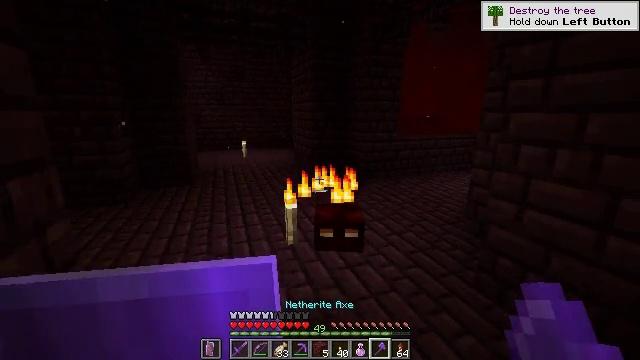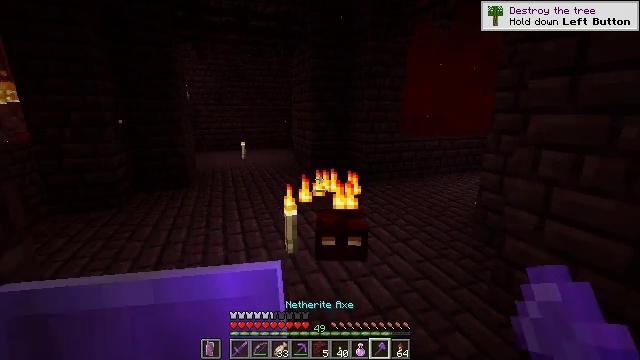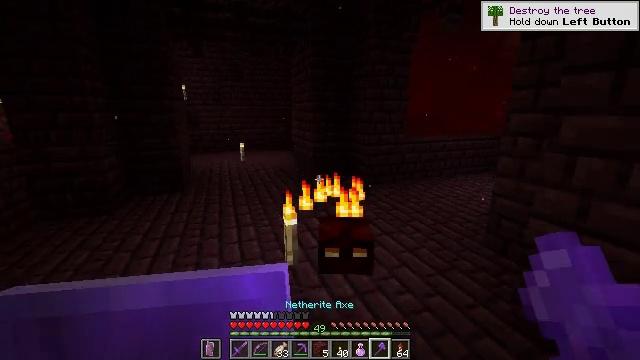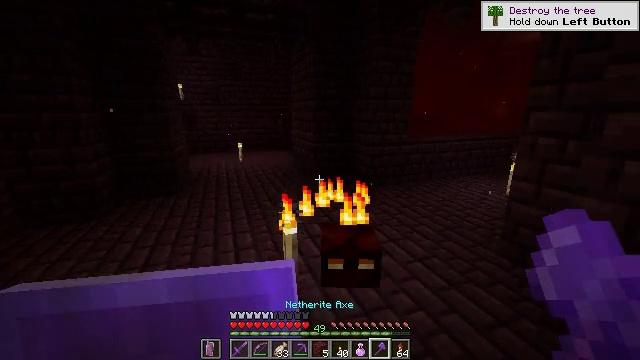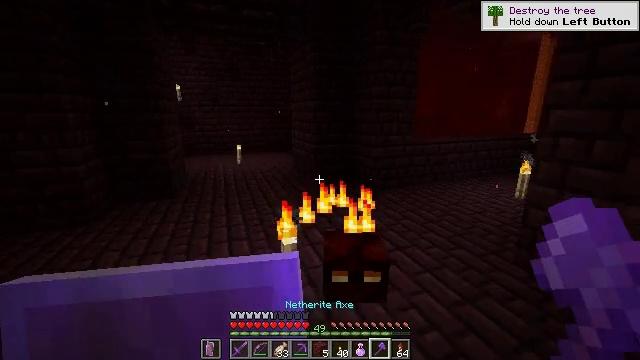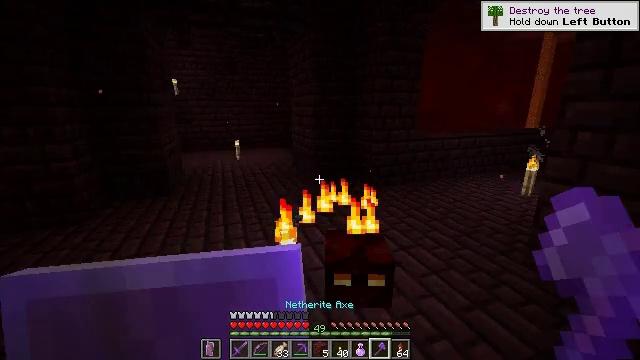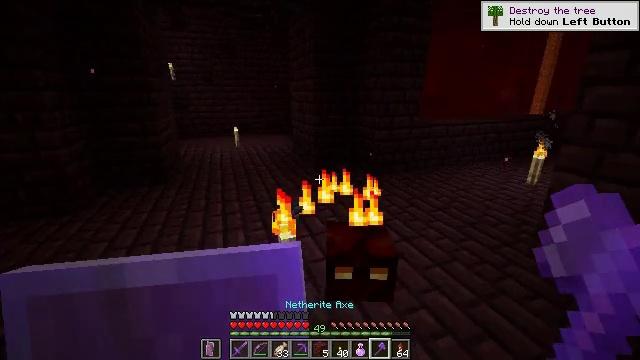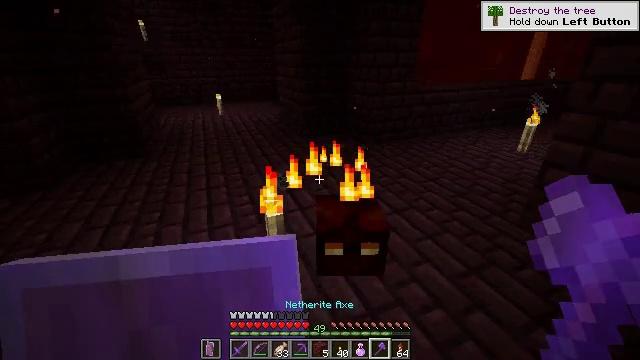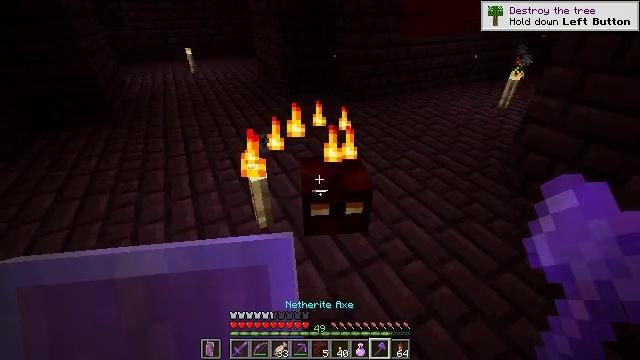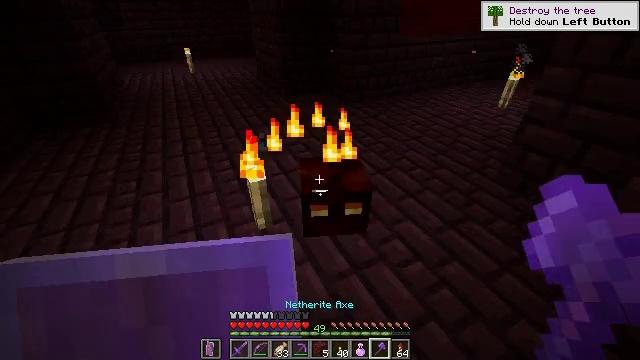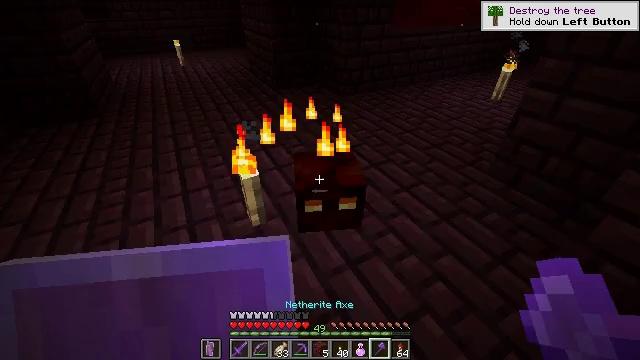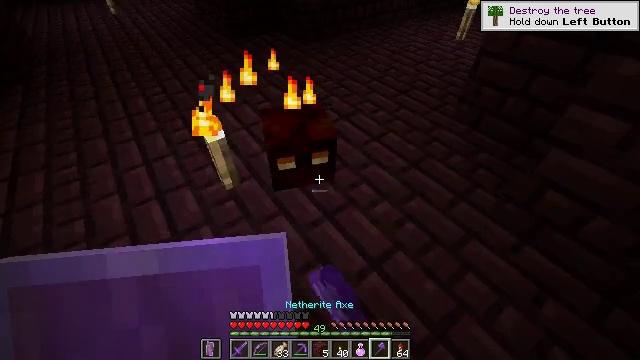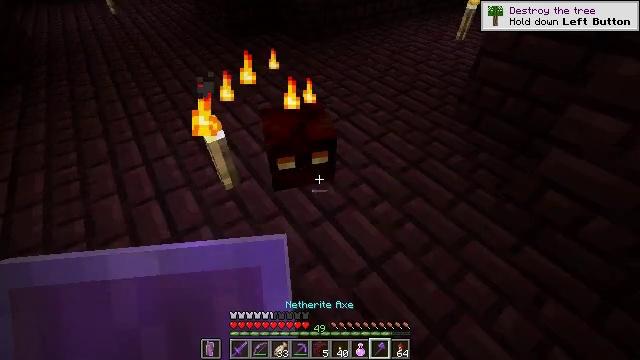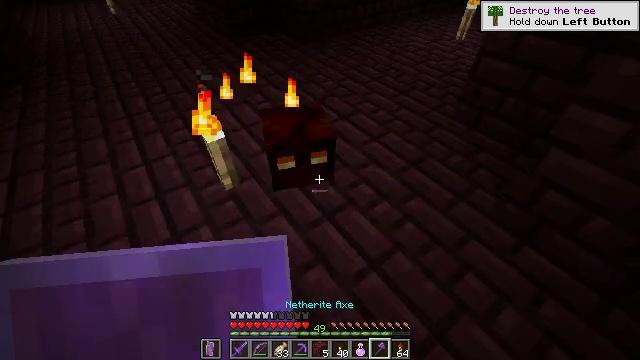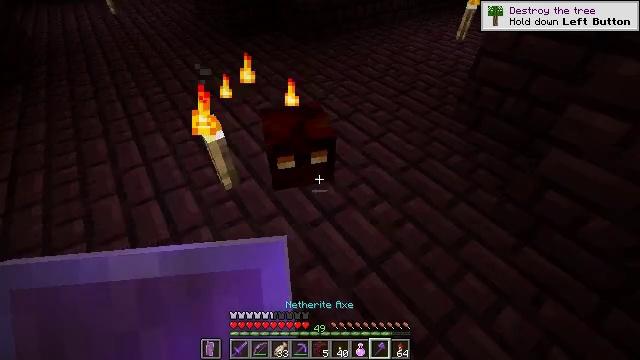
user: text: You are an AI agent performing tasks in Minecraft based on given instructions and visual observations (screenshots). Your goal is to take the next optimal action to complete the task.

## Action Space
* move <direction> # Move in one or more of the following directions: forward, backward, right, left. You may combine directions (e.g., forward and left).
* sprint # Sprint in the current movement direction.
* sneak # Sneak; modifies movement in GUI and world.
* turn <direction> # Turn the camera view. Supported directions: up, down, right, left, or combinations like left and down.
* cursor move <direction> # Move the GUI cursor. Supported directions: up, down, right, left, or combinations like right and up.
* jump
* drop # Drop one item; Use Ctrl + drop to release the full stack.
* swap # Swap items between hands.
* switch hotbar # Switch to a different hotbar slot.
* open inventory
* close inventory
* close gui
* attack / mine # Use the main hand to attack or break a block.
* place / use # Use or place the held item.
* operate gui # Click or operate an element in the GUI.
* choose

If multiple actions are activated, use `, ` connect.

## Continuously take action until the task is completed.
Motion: motion action
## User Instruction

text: Combat the magma cube.
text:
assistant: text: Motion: move forward
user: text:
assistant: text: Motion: move forward
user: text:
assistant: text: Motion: move forward
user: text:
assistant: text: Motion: move forward
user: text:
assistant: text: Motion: move forward, turn down
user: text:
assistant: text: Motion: turn down
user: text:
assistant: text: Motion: turn right and down
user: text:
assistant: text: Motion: turn right and down
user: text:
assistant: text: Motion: no_op
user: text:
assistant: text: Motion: turn right and down, attack / mine
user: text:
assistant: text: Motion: turn right and down, attack / mine
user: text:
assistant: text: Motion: attack / mine
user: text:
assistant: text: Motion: attack / mine
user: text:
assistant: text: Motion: no_op
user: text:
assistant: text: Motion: no_op